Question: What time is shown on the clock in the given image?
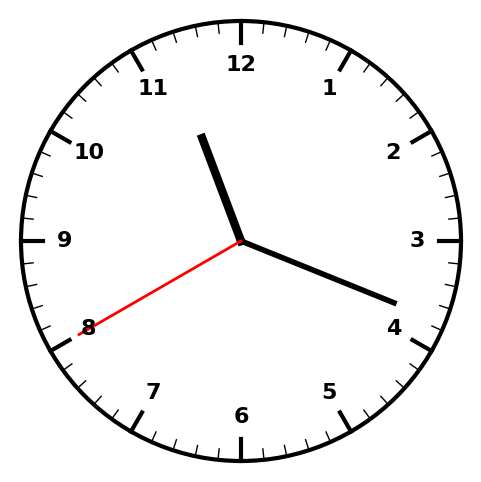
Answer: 11:18:40